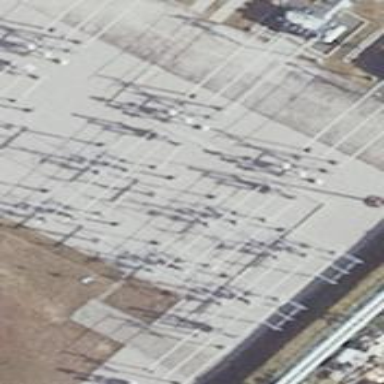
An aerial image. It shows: Busbar power line.